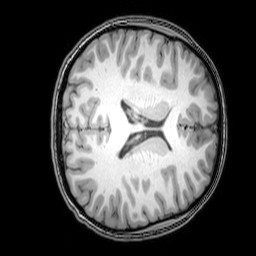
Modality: T1w
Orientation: axial
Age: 21
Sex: female
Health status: healthy
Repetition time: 0.081 s
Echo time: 0.037 s